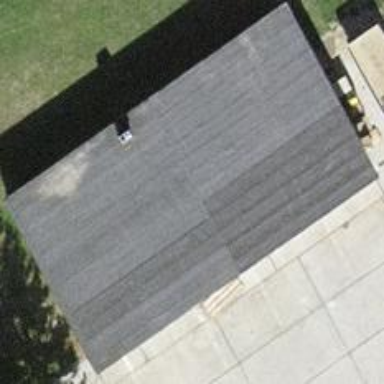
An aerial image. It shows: Garage building.